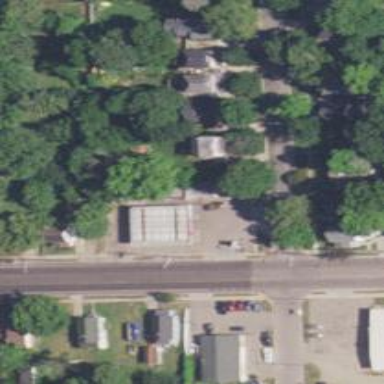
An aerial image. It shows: Convenience shop.